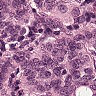
Metastatic tissue present: yes